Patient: sex F, age 36
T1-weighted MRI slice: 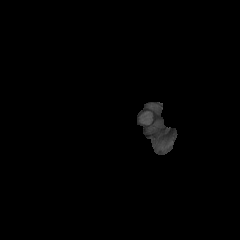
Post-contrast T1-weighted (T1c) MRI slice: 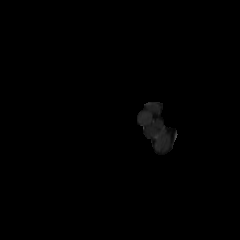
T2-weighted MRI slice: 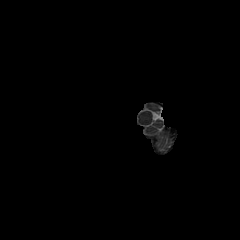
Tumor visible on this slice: no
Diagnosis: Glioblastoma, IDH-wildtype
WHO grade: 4